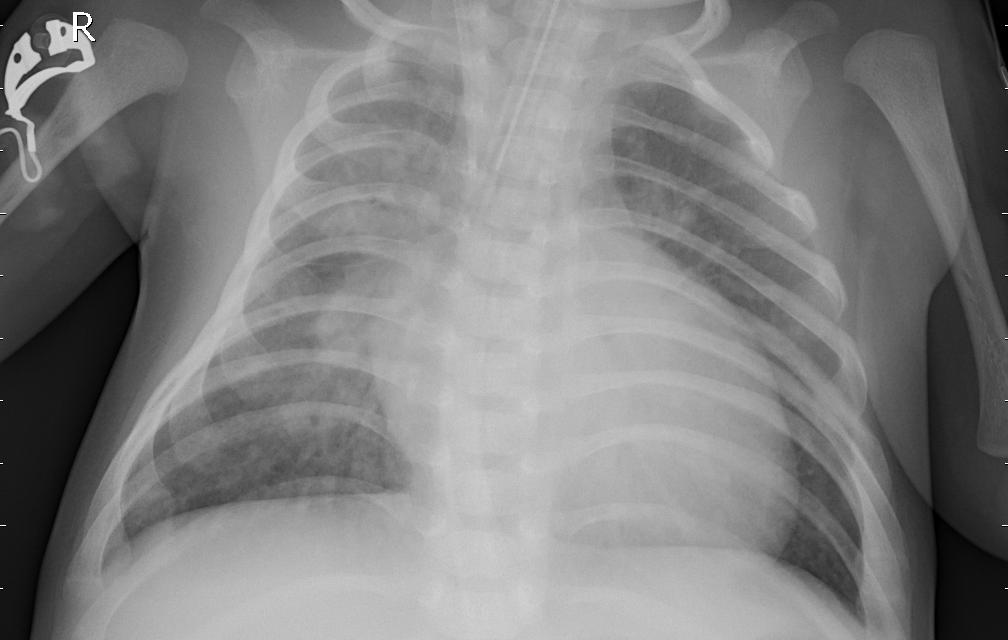
Diagnosis: PNEUMONIA